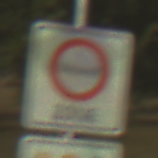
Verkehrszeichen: BeginnUmweltzone
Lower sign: FreistellungVomVerkehrsverbot1
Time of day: SunriseSunset
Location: Outdoor (Nature)
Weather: Clear
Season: NotSpecified
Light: Natural